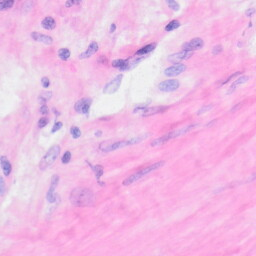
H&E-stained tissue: Kidney